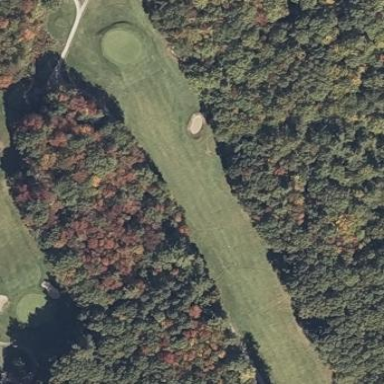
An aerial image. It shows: Grassy area designated as golf fairway.